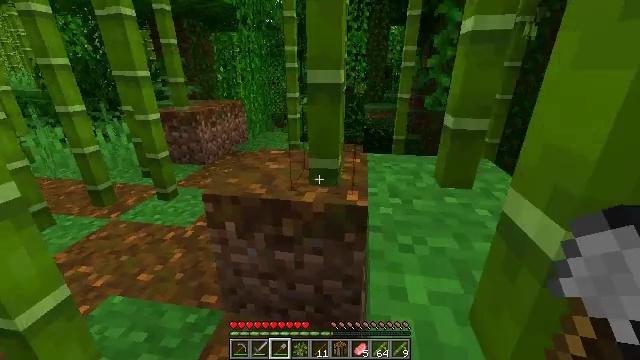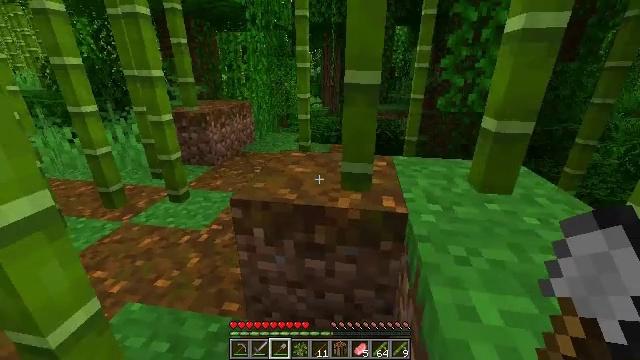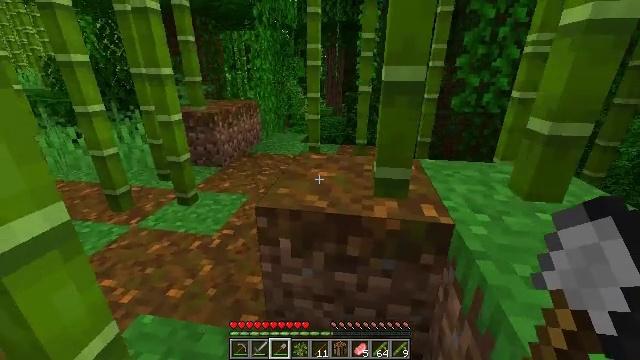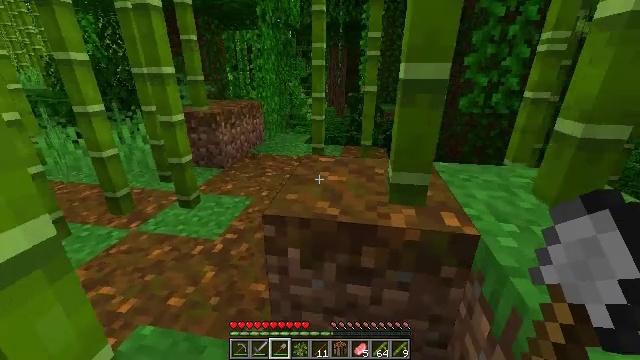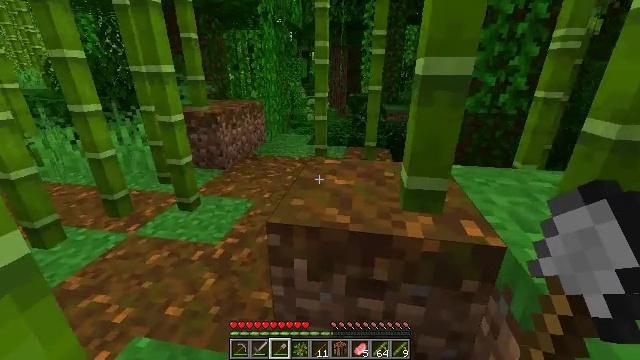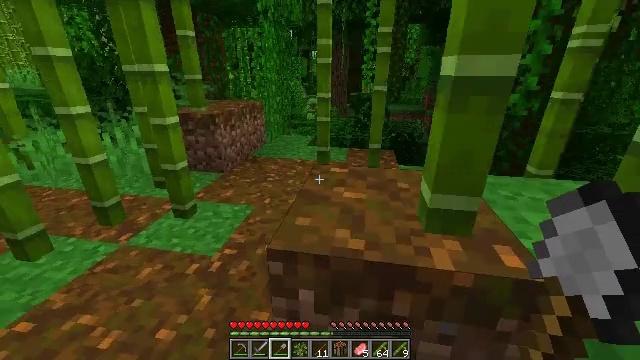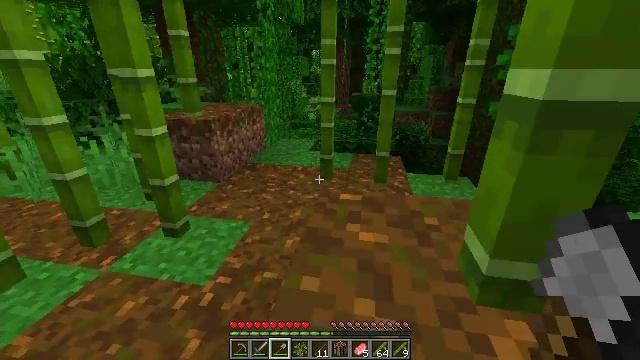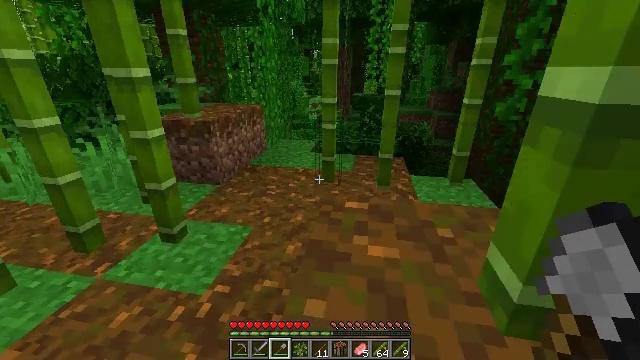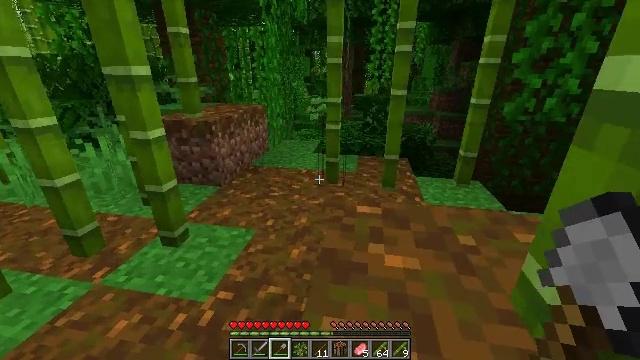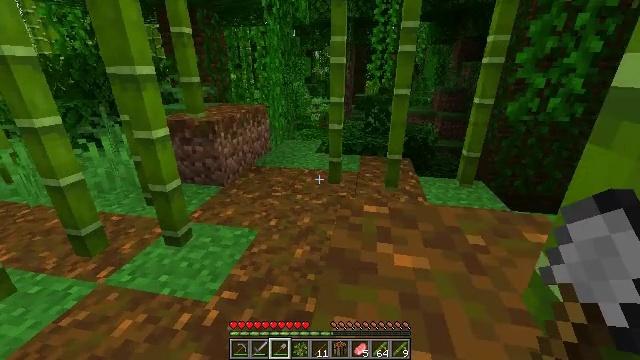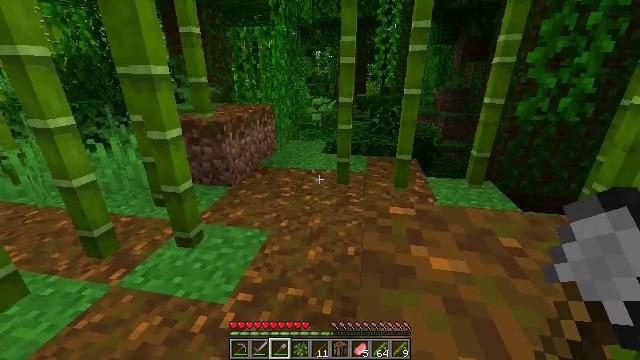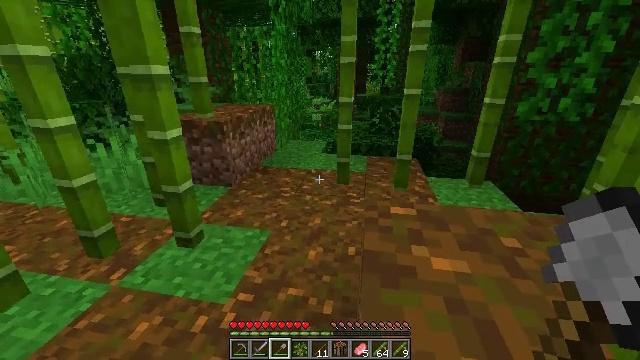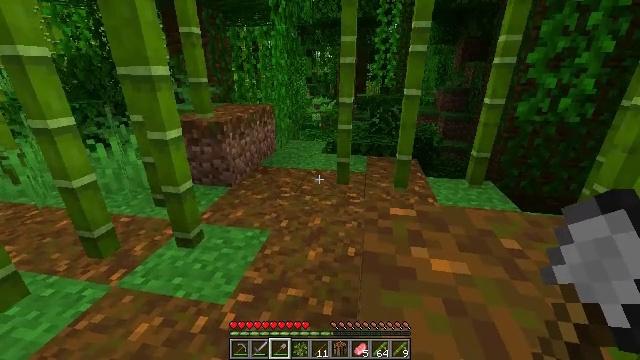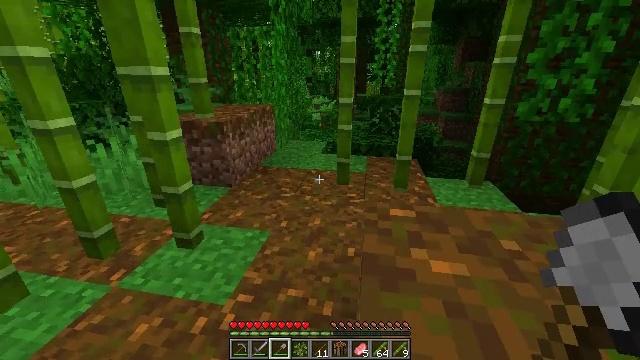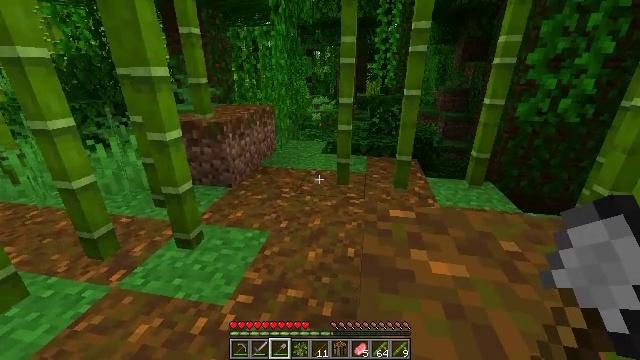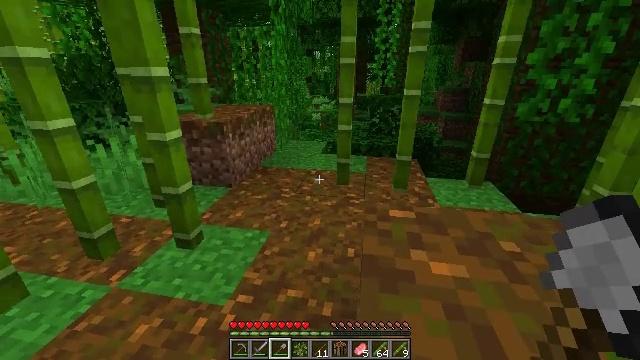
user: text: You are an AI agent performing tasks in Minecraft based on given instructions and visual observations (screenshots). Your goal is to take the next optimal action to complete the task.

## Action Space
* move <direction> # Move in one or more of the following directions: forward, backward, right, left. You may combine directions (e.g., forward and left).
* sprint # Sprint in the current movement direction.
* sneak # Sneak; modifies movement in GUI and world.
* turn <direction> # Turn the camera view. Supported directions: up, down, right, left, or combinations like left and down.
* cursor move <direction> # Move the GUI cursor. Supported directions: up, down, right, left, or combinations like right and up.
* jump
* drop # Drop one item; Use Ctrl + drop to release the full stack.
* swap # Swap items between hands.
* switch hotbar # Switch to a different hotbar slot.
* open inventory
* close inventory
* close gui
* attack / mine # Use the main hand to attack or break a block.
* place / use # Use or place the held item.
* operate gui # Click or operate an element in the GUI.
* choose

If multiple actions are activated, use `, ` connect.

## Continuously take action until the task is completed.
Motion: motion action
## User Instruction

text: Collect bamboo for crafting.
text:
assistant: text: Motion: move forward and move left
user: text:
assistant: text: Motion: move forward and move left
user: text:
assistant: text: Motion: move forward
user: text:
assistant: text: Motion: move forward
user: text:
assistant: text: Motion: move forward
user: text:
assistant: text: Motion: move forward
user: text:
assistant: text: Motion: move forward
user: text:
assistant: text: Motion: move forward
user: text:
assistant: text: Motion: move forward
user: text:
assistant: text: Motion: move forward and move left
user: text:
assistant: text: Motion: move forward and move left
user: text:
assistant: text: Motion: move forward and move left
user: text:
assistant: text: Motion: move forward and move left
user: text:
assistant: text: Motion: move forward and move left
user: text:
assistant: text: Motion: move forward and move left
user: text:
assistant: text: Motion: move forward and move left
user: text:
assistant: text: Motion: move forward
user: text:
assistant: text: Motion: move forward
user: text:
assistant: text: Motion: move forward
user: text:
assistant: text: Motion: move forward, turn left
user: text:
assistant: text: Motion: move forward, turn left and down
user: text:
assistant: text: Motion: turn left and down
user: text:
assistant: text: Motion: turn left and down
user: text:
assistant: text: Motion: move back, turn left and down
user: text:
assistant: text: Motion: move back, turn left and down
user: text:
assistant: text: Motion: move back, turn left
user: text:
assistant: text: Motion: move back
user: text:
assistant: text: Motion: turn left
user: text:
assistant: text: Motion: turn left and up
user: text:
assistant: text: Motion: turn left and up, attack / mine